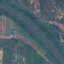
Land use / land cover class: River